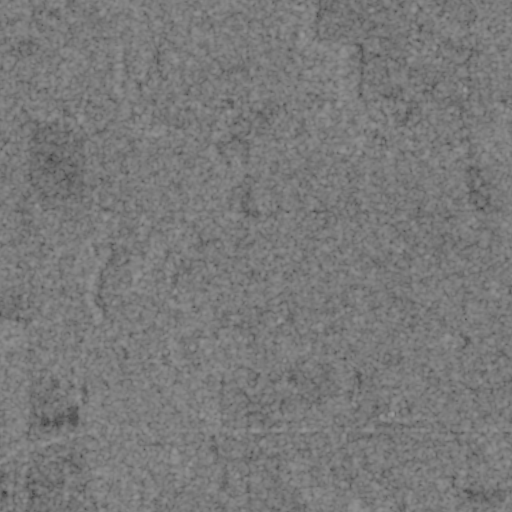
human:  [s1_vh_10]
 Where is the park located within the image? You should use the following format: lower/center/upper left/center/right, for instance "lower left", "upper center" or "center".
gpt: The park is located in the lower right of the image.
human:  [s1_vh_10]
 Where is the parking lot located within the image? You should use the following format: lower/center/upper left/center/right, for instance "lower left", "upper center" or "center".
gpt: The parking lot is located in the upper center of the image.
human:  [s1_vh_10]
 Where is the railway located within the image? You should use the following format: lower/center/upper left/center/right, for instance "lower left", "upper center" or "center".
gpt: The railway is located in the lower of the image.
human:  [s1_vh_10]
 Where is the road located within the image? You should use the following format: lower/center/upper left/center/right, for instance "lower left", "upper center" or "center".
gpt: There is no road in the image.

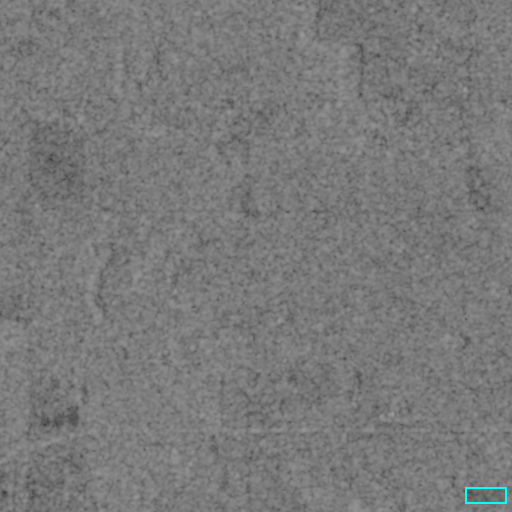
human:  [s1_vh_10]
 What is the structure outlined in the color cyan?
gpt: The structure outlined in cyan is a park.
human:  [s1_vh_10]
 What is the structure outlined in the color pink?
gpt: There is no pink outline.